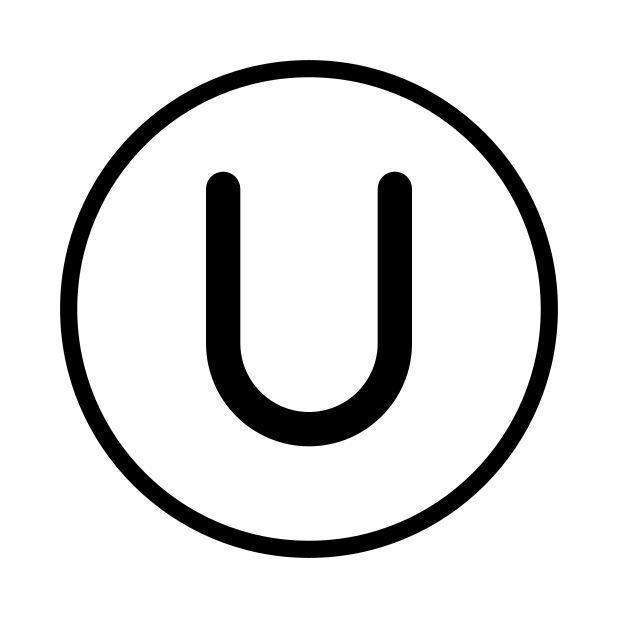
regional indicator U